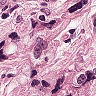
Metastatic tissue present: yes